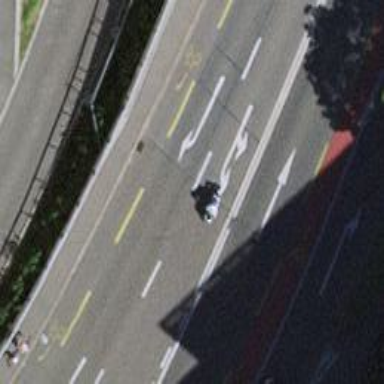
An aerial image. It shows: Primary highway with asphalt surface and designated lane for cyclists.